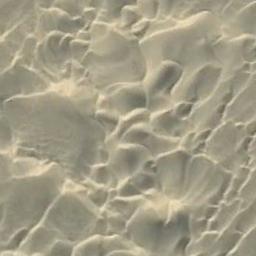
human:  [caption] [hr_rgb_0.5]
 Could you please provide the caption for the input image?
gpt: There is some weed on the edge of this desert .

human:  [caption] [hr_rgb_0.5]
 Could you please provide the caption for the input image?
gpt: The desert has yellow sand and some pyramidal dunes of different sizes .

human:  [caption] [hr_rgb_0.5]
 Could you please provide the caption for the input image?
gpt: The desert is full of white sand .

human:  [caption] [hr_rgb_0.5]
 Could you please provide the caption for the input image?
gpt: This is a yellow desert with fish scale texture .

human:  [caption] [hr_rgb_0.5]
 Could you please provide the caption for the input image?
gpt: A sandy desert with many dunes .